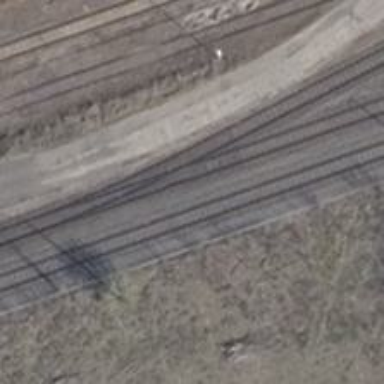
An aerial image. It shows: Railway switch.